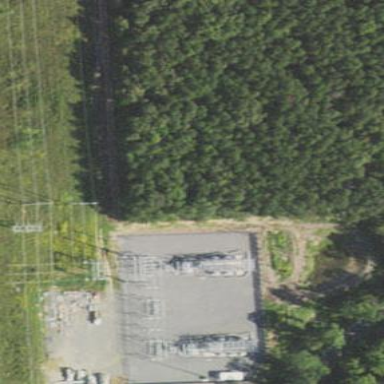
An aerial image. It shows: Minor distribution power substation.